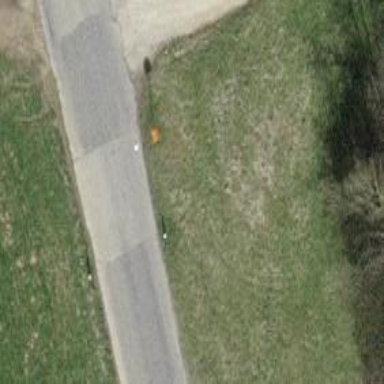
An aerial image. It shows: Aerial marker.